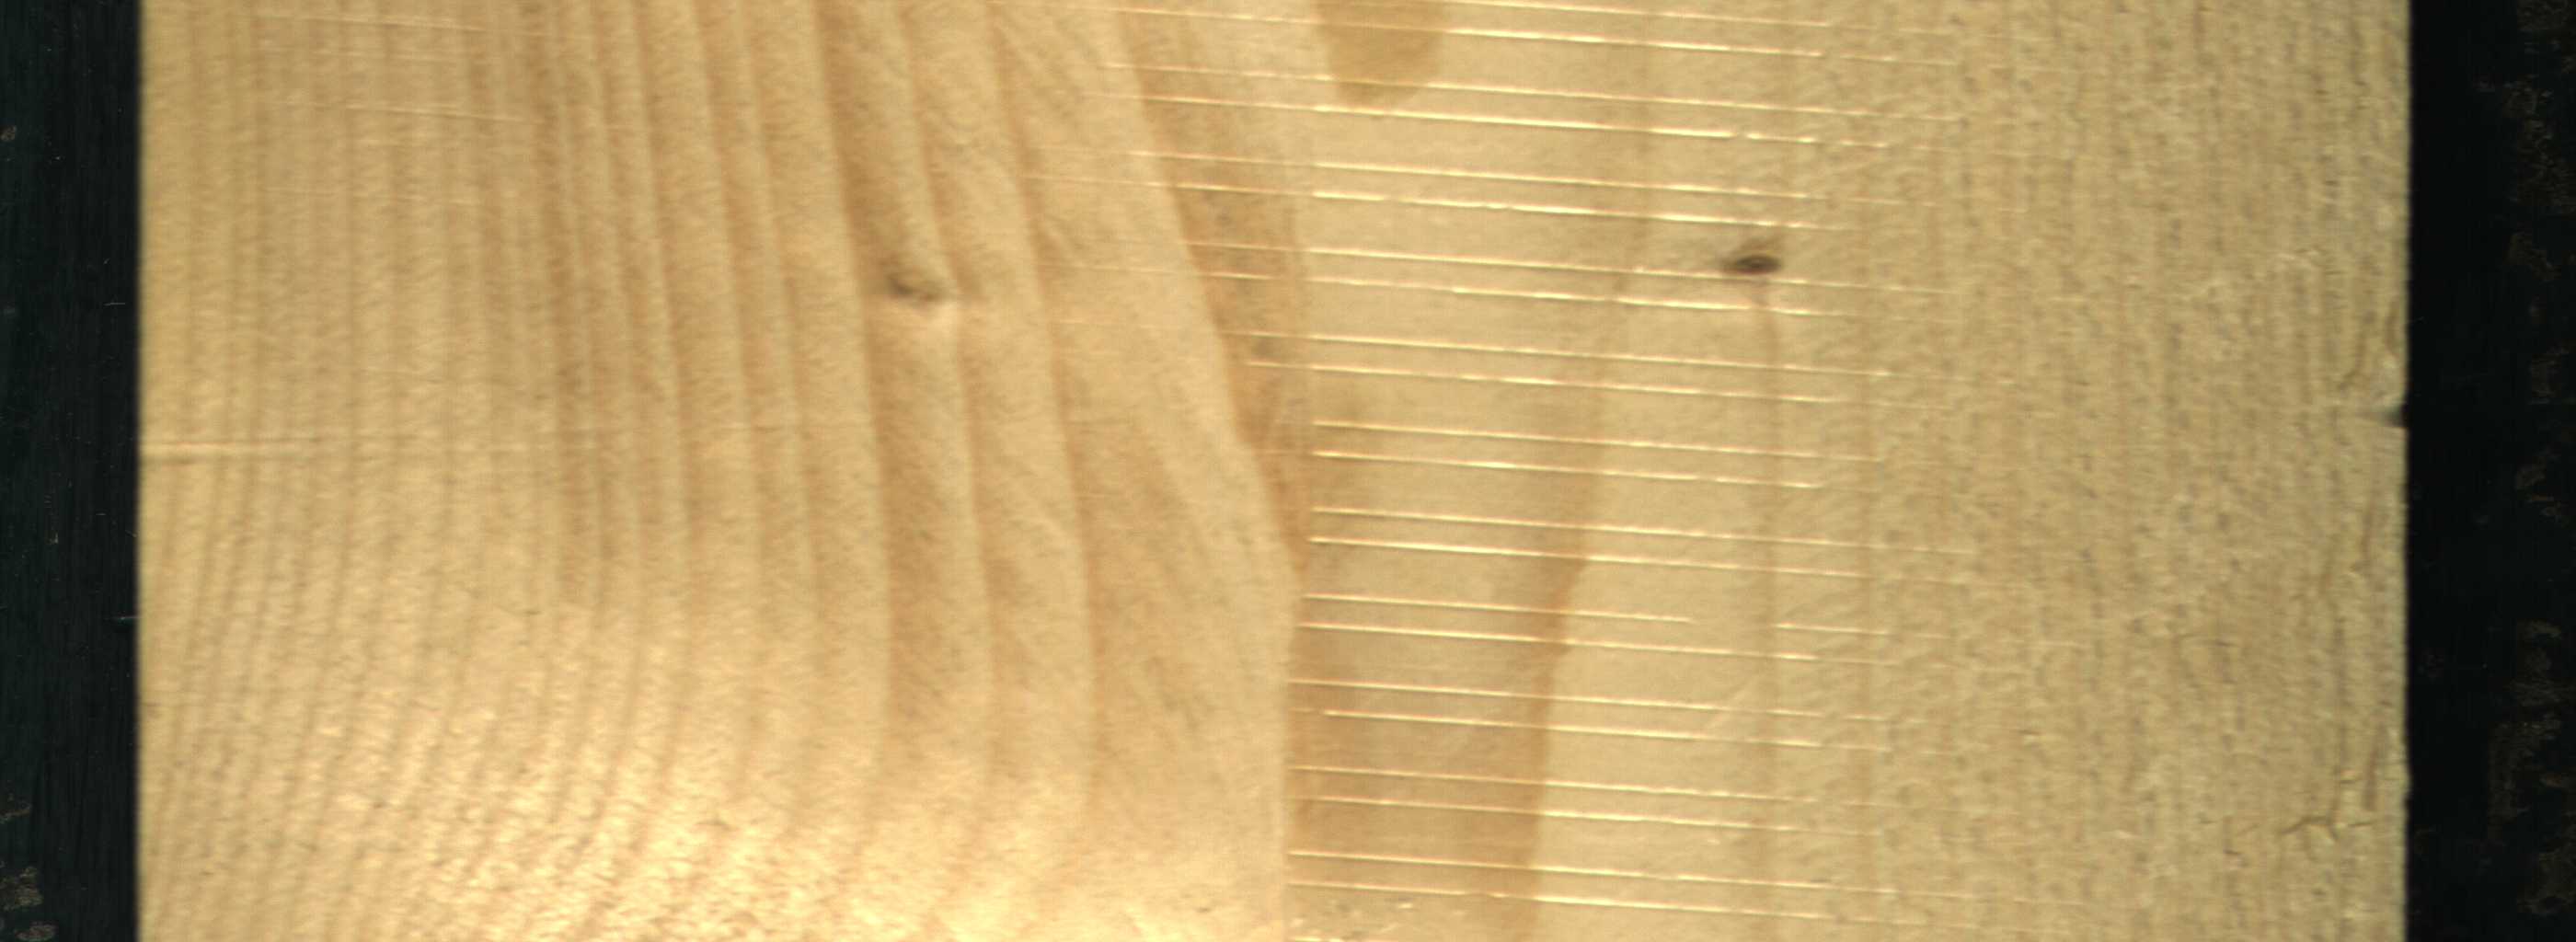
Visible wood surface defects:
Live_Knot